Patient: sex M, age 64
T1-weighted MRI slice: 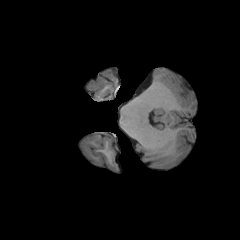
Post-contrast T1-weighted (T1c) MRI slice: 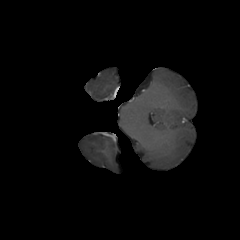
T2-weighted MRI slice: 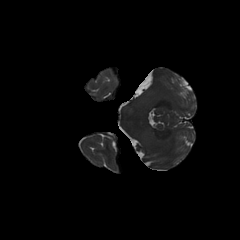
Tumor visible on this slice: no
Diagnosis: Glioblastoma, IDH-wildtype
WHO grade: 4